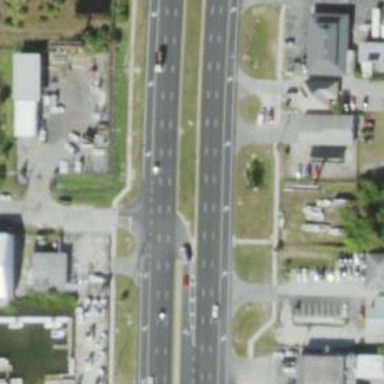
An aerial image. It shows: Trunk link highway.